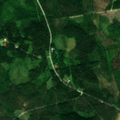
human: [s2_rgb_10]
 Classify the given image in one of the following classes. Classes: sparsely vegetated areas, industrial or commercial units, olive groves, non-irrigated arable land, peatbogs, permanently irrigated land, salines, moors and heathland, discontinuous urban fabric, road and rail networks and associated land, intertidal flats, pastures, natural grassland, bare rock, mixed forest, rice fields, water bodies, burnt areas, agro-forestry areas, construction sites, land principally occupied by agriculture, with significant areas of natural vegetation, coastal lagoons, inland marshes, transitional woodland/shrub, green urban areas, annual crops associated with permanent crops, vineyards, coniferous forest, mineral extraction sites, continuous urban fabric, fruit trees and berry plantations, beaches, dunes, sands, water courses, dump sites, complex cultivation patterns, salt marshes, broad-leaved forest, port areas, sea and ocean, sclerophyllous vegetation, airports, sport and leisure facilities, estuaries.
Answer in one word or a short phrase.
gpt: coniferous forest, mixed forest